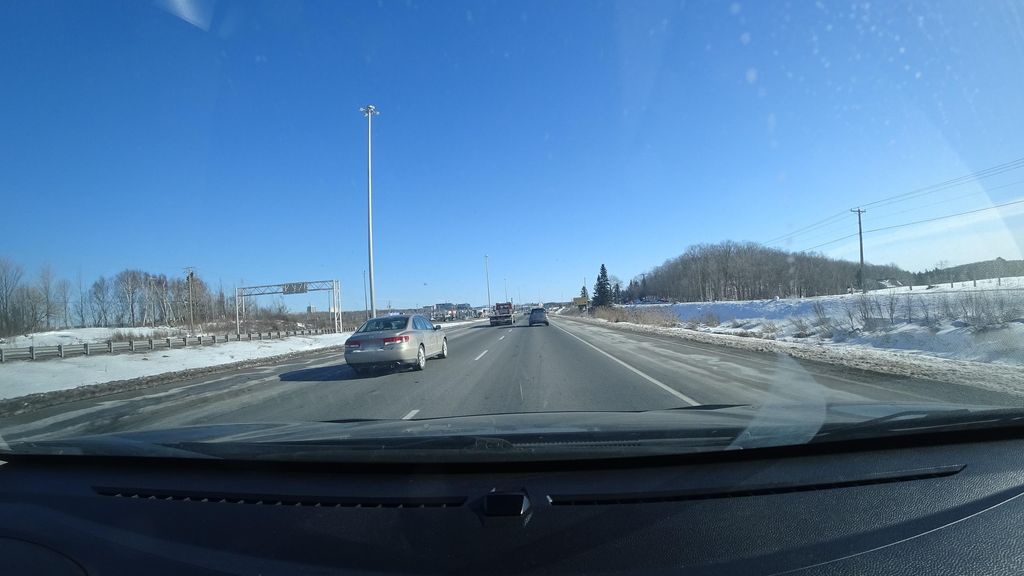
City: quebec_city